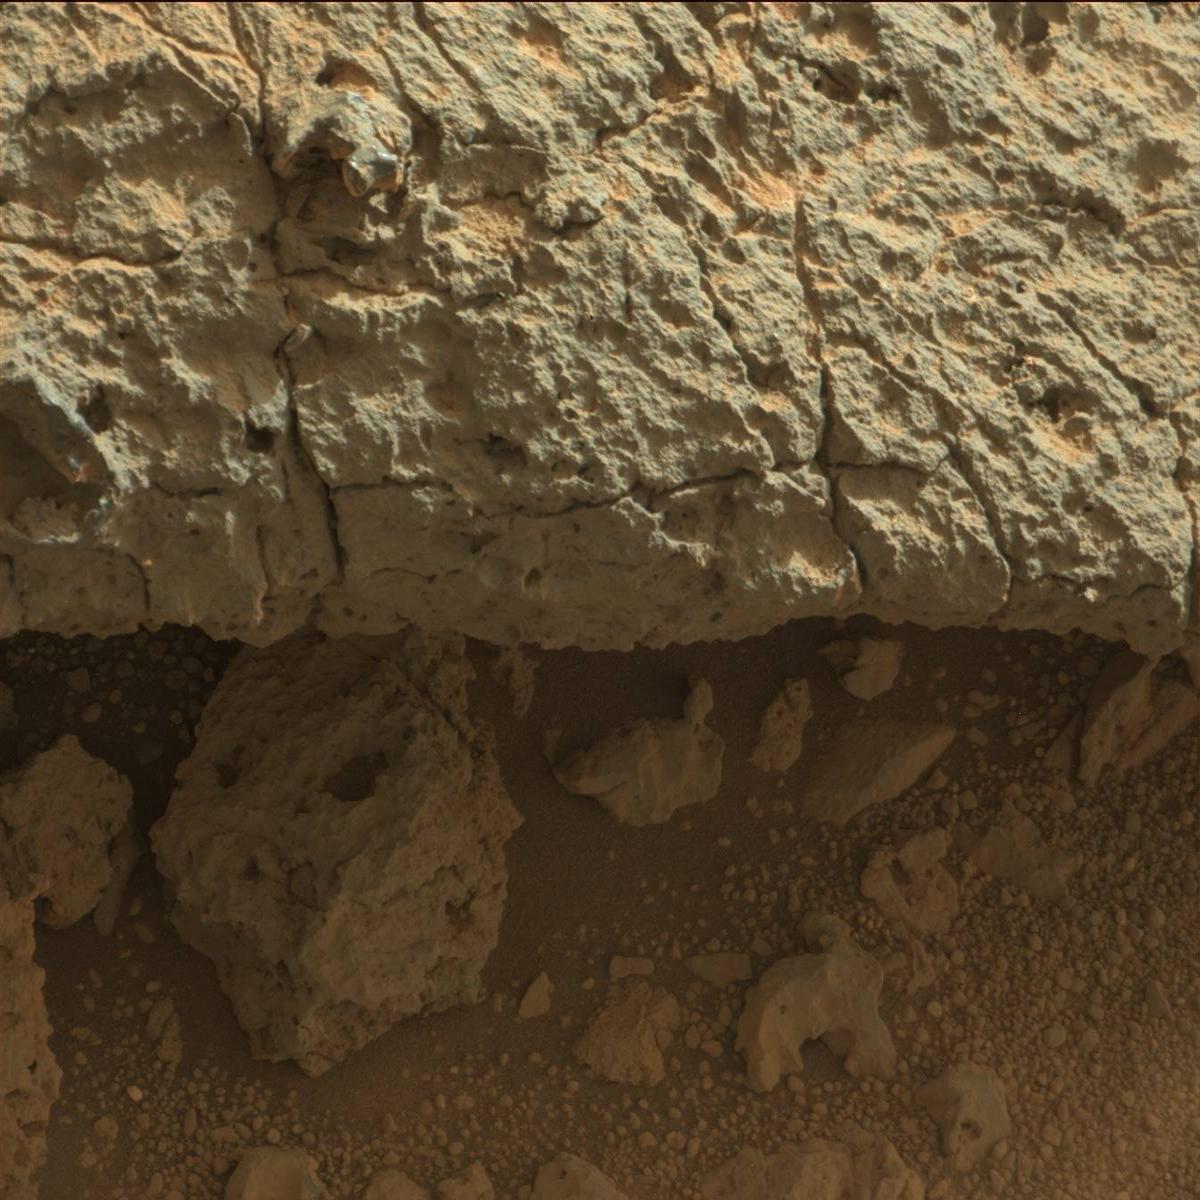
Terrain classes present: Bedrock, Sand / Soil